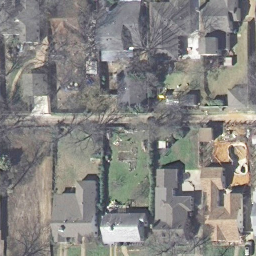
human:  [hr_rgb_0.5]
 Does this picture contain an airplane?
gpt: no

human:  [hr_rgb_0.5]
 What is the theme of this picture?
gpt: medium residential

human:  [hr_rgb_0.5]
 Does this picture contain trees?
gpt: yes

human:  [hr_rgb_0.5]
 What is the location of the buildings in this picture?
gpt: everywhere

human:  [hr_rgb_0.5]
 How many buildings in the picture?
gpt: eleven